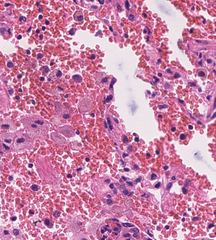
Tumor epithelial tissue: no
Tumor-associated stroma tissue: yes
Normal tissue: no